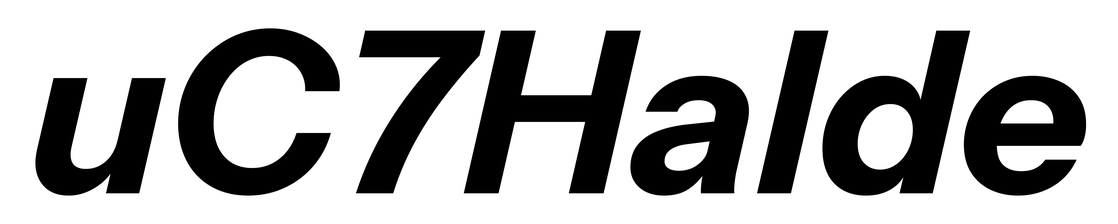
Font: InstrumentSans-Italic_Bold_Italic